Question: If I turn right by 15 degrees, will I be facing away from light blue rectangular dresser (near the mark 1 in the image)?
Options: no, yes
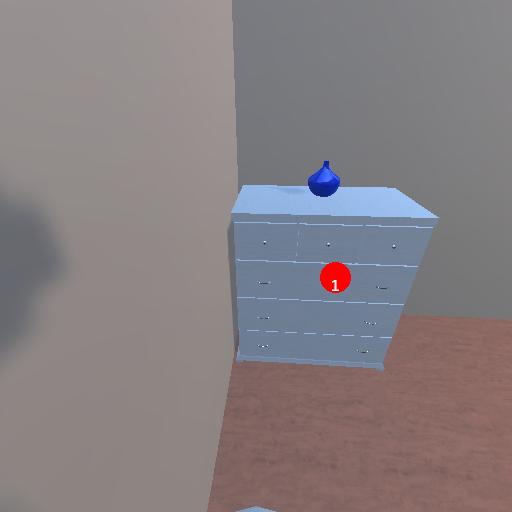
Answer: no